Interaction volume radius: 5 \u00c5
Interaction volume height: 40 \u00c5
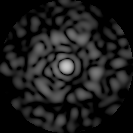
Disorder parameter: 0.832